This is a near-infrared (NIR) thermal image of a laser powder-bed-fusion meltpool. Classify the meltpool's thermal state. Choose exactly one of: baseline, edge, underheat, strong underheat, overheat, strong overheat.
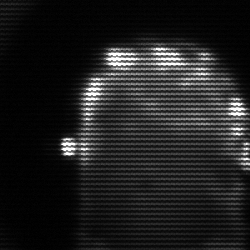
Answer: baseline